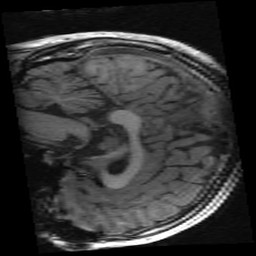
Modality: inplaneT1
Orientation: sagittal